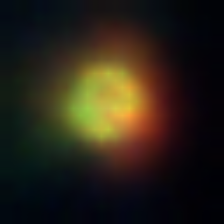
Taxon: NanoPlankton
Group: Other